Field crop: tomato
Growth stage: 1
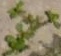
Species: portulaca